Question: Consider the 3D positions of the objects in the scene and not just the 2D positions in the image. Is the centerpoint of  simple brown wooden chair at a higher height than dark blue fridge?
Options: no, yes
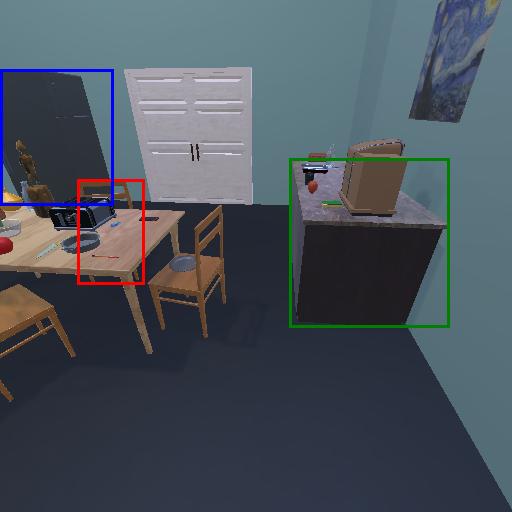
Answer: no